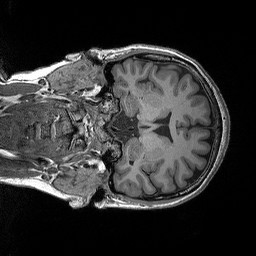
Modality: T1w
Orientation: coronal
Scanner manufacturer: siemens
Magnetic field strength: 3 T
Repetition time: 2.3 s
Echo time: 0.00298 s